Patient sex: M
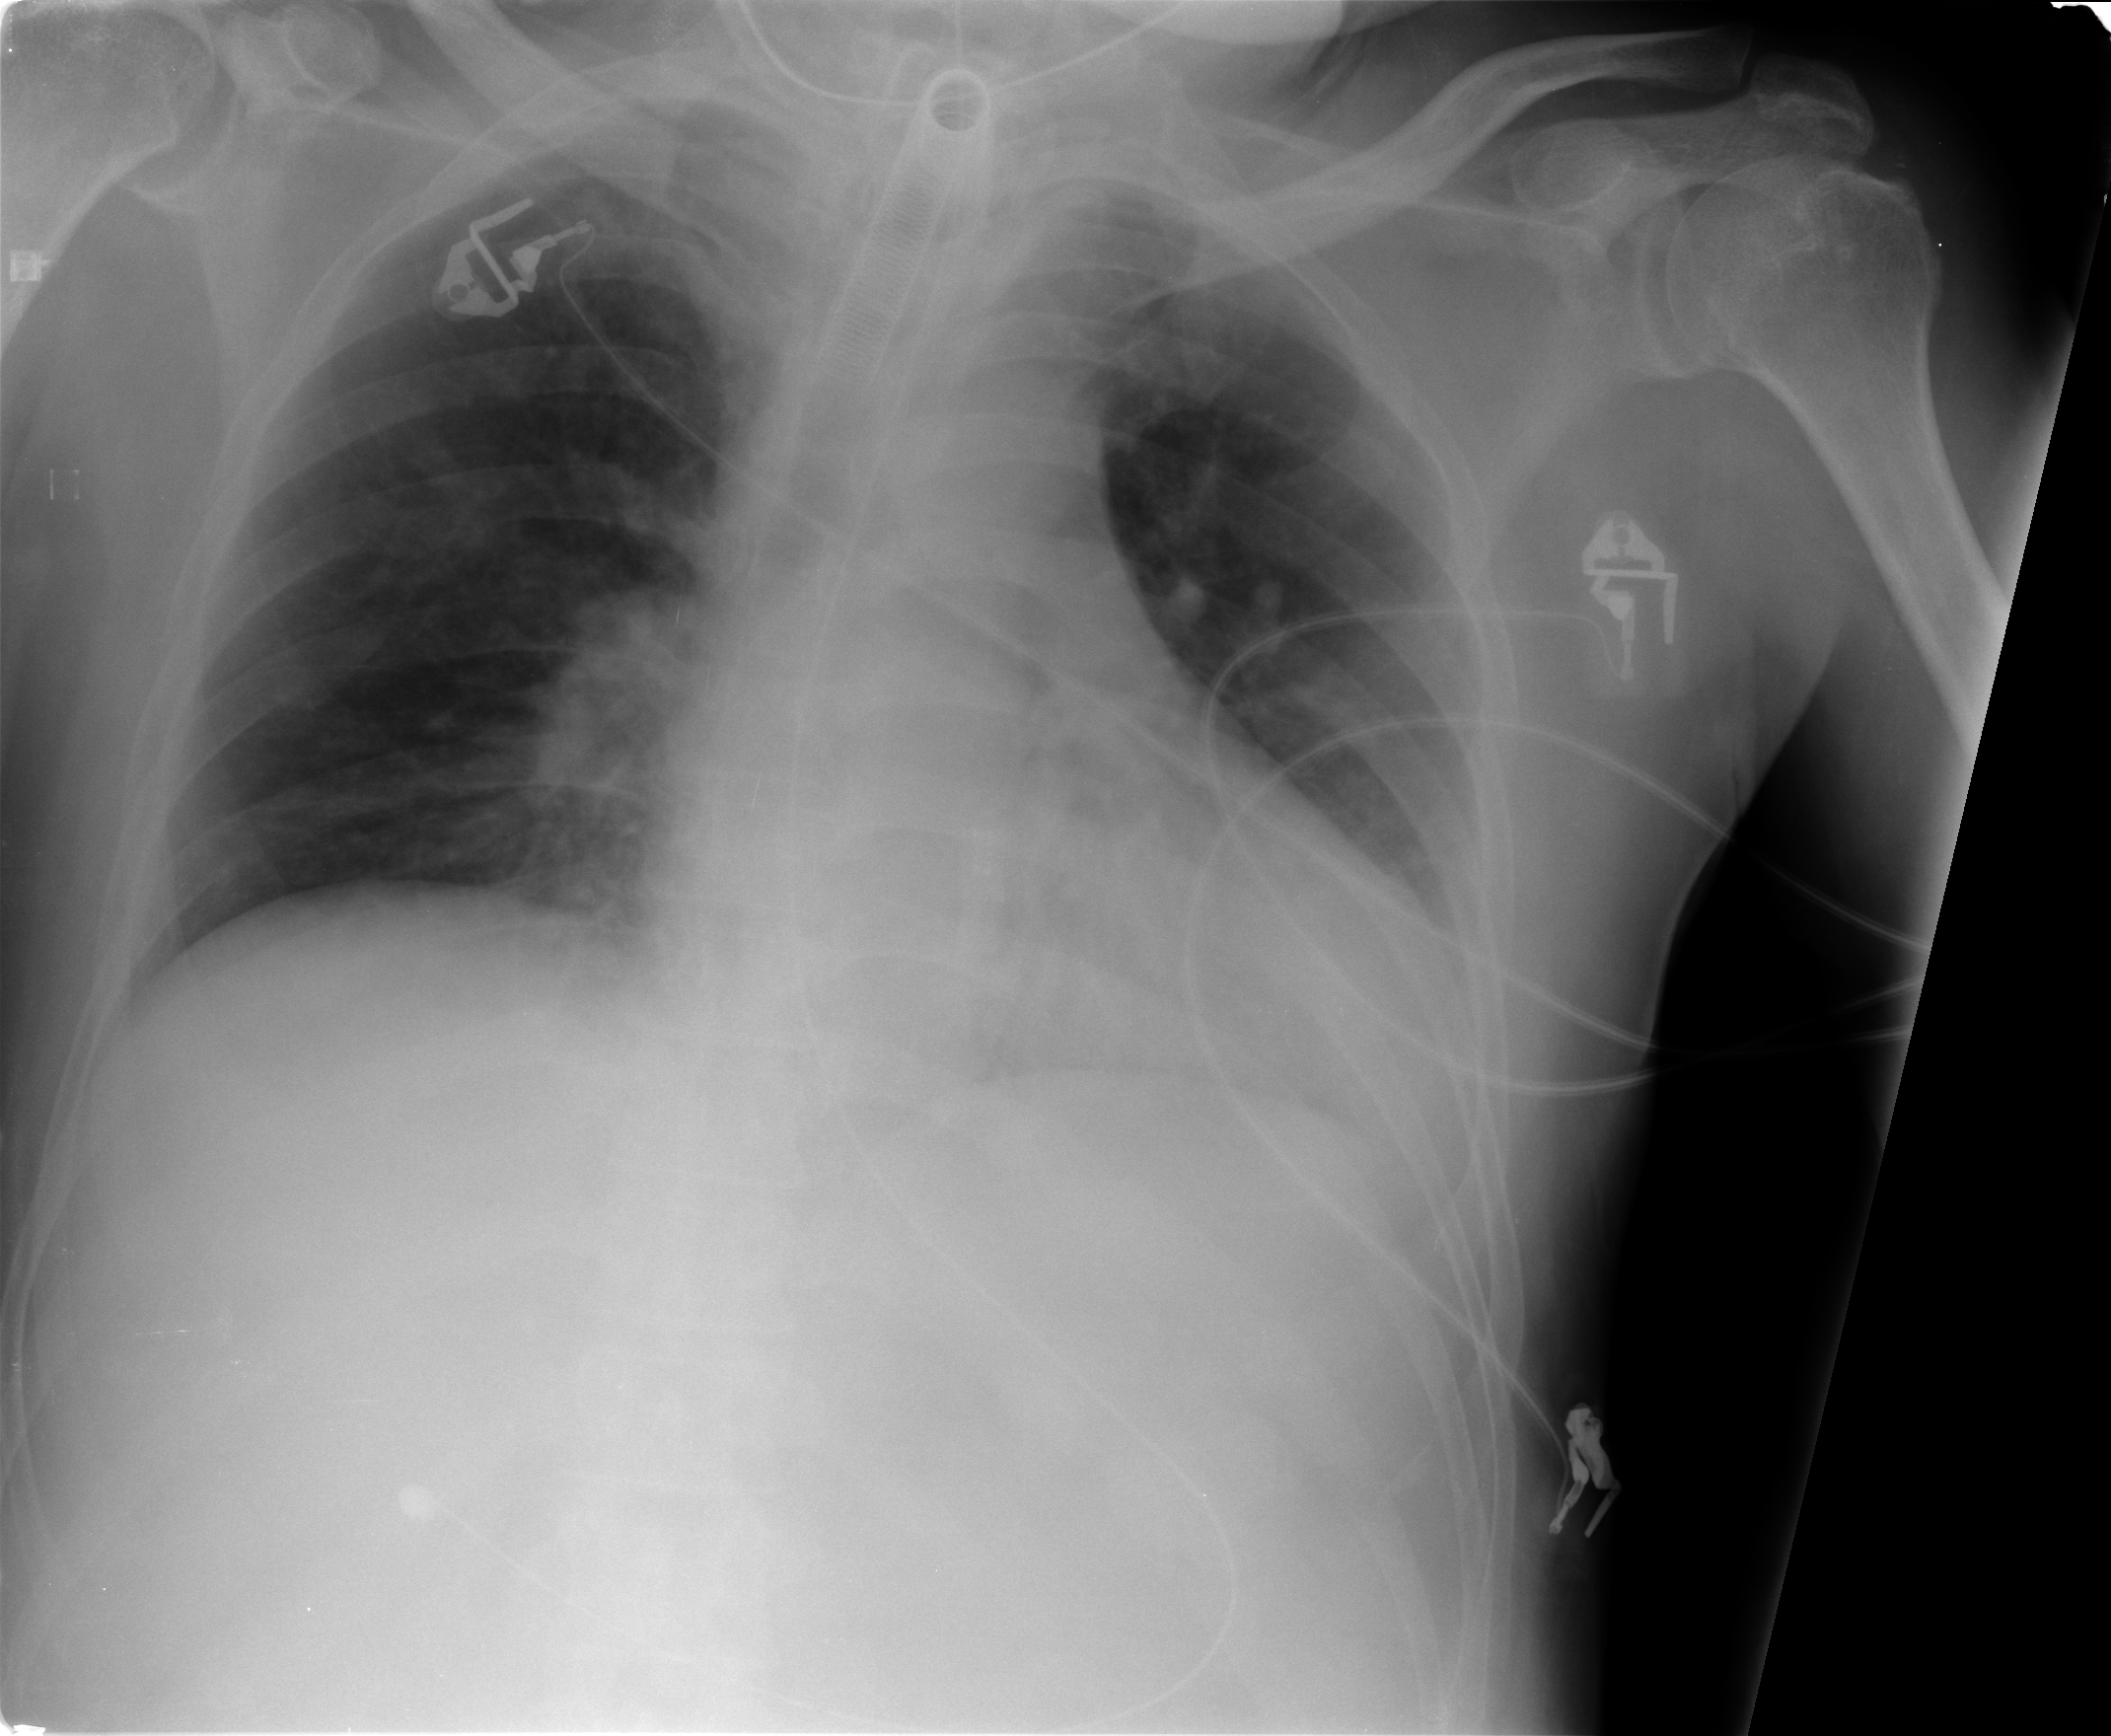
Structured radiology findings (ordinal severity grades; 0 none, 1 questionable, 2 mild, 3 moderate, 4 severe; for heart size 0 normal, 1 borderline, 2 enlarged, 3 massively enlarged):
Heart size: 0
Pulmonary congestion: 0
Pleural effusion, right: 0
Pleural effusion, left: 0
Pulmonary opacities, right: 0
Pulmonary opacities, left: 0
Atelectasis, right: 0
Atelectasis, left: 1